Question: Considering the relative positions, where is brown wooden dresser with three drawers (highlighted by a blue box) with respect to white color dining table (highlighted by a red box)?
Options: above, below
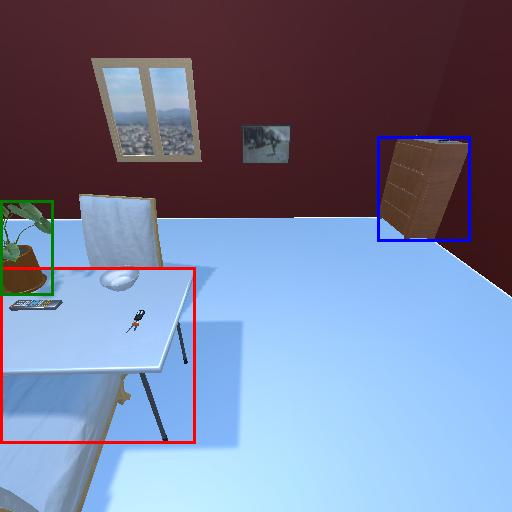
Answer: above